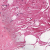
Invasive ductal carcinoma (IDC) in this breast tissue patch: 0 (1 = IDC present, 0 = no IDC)